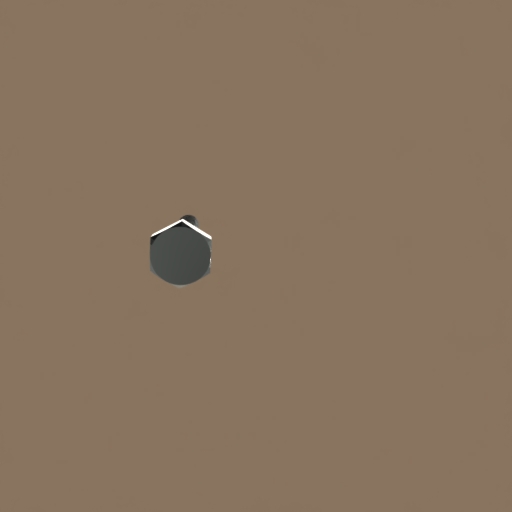
Label: bolt